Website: apple
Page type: billing-address
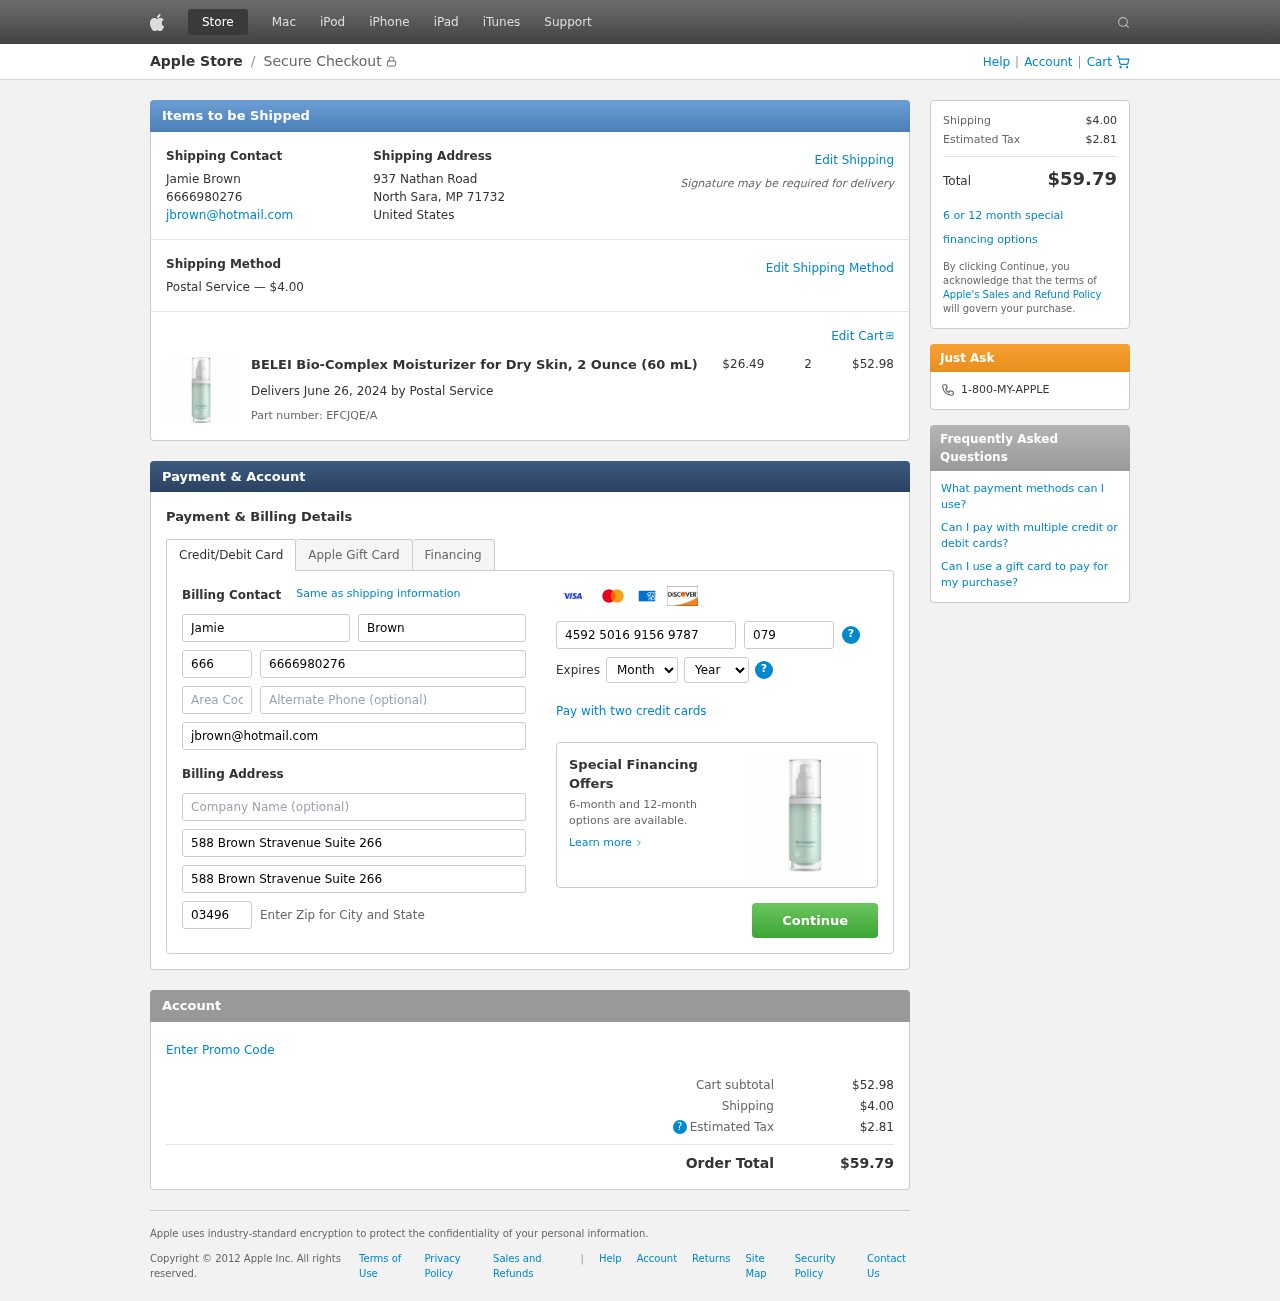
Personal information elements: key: PII_CARD_CVV
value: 079
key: PII_CARD_EXPIRY_MONTH
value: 06
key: PII_CARD_EXPIRY_YEAR
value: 26
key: PII_CARD_NUMBER
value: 4592 5016 9156 9787
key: PII_CITY_STATE_ZIP
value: North Sara, MP 71732
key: PII_COUNTRY
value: United States
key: PII_EMAIL
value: jbrown@hotmail.com
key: PII_FIRSTNAME
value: Jamie
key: PII_FULLNAME
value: Jamie Brown
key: PII_LASTNAME
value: Brown
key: PII_PHONE
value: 6666980276
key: PII_PHONE_AREA
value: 666
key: PII_POSTCODE2
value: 03496
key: PII_STREET
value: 937 Nathan Road
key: PII_STREET2
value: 588 Brown Stravenue Suite 266
Product elements: key: PRODUCT1_NAME
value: BELEI Bio-Complex Moisturizer for Dry Skin, 2 Ounce (60 mL)
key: PRODUCT1_PRICE
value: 26.49
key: PRODUCT1_QUANTITY
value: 2
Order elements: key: ORDER_SHIPPING_COST
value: $4.00
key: ORDER_SUBTOTAL
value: $52.98
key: ORDER_DELIVERY_DATE
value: June 26, 2024
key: ORDER_PART_NUMBER
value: EFCJQE/A
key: ORDER_TAX
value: $2.81
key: ORDER_TOTAL
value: $59.79